Field crop: tomato
Growth stage: 1
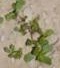
Species: portulaca